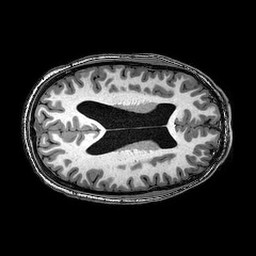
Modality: T1w
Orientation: axial
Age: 20
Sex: male
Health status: healthy
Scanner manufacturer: philips
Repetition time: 0.008175 s
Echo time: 0.00374 s